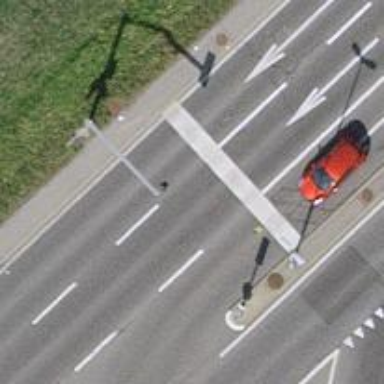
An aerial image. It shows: Road with traffic signals.